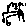
Label: cat